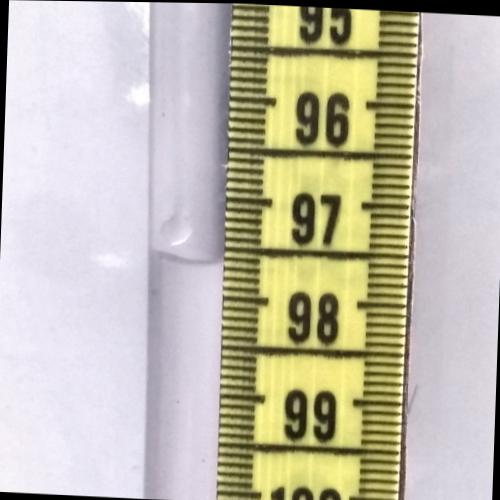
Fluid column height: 97.6 cm